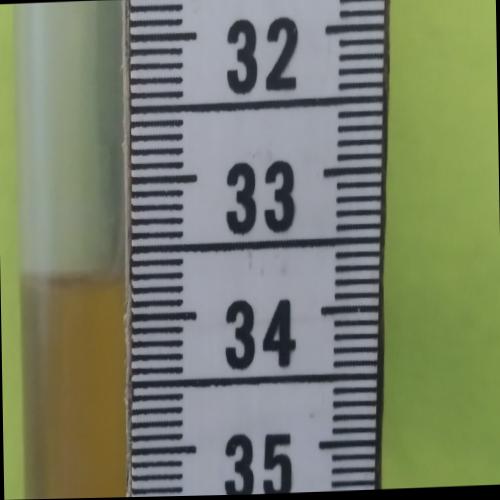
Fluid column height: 33.7 cm